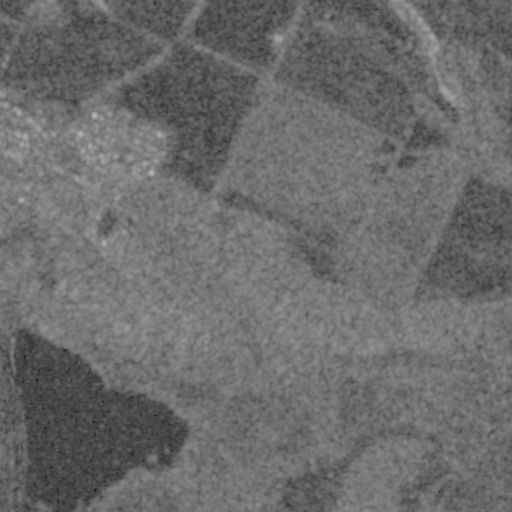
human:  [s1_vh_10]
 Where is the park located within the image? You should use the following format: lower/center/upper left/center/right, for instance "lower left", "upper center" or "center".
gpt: The park is located in the center of the image.
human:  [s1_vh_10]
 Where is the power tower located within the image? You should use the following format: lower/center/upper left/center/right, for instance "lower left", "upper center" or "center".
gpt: The power tower is located in the upper of the image.
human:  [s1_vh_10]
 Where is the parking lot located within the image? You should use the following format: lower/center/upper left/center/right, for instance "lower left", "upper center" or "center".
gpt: There is no parking lot in the image.

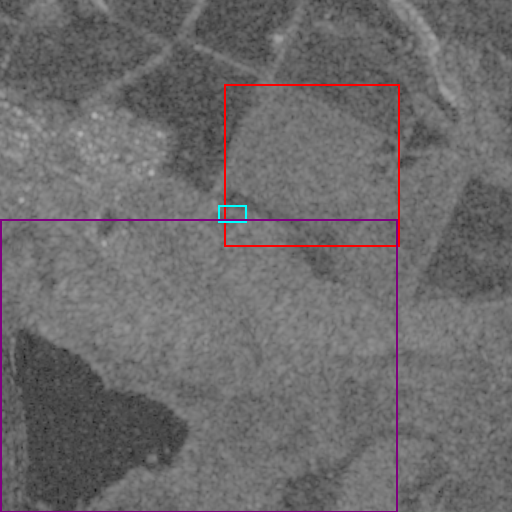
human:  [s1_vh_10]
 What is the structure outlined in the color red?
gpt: The structure outlined in red is a crop field.
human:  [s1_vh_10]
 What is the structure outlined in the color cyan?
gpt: The structure outlined in cyan is a park.
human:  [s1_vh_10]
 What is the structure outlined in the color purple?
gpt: The structure outlined in purple is a quarry.
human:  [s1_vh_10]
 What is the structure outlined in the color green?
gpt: There is no green outline.